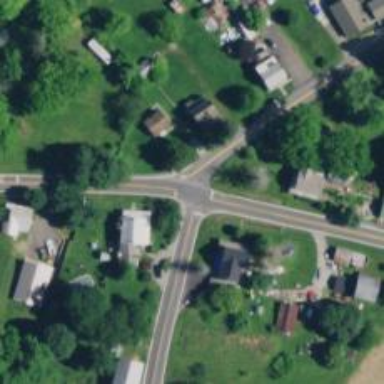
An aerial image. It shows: Road with stop sign.